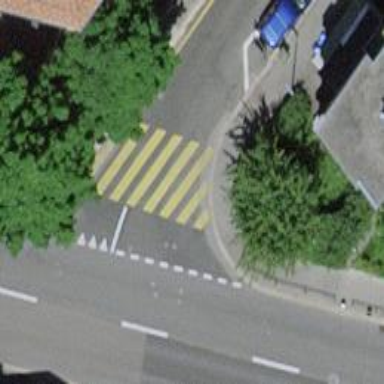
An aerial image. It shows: Kerb serving as barrier.